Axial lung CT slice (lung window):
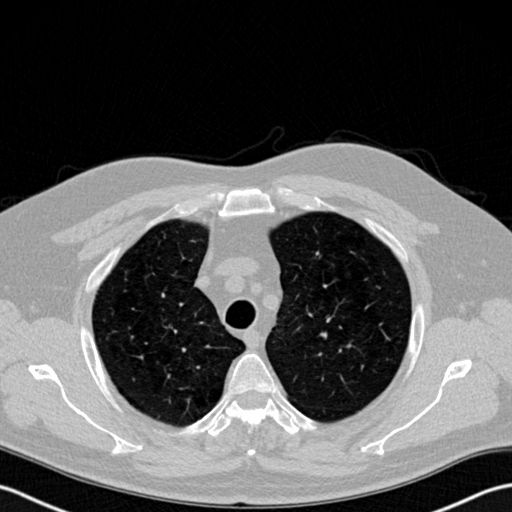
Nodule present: no